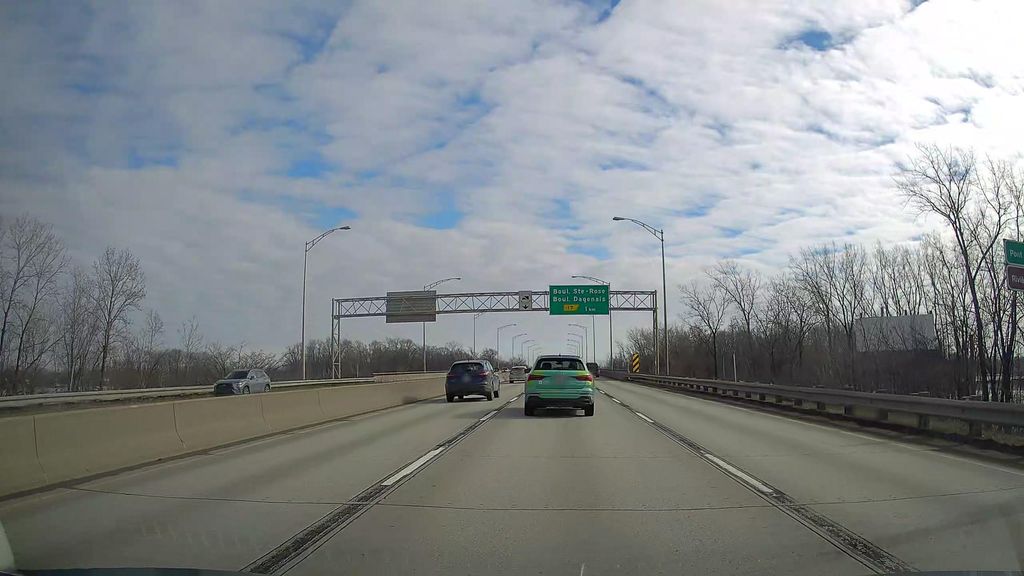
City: montreal